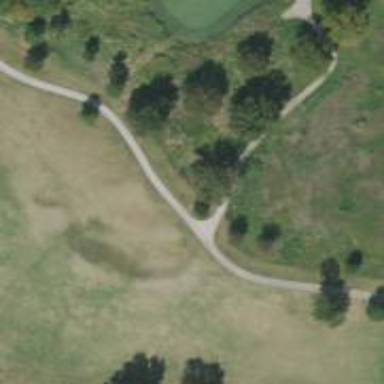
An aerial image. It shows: Path designated for golf carts.